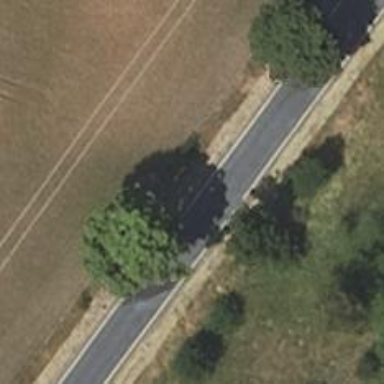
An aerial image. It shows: Deciduous tree with broadleaved leaves.